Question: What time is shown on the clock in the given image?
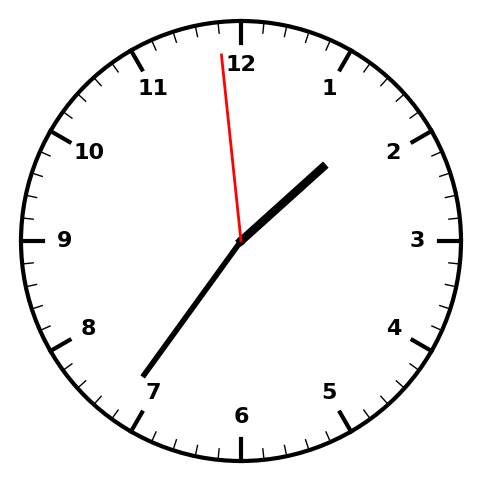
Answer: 01:35:59